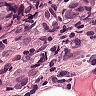
Metastatic tissue present: yes